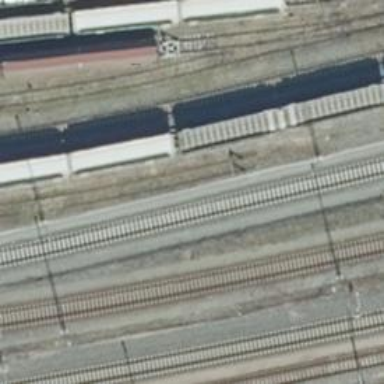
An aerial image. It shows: Abandoned railway yard.